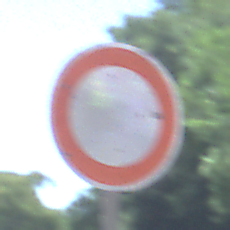
Verkehrszeichen: VerbotFahrzeugeAllerArt
Umgebung: Outdoor, Nature
Tageszeit: Midday
Wetter: Clear
Licht: Natural
Jahreszeit: Summer
Kontrast: HighContrast